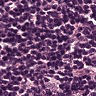
Metastatic tissue present: no